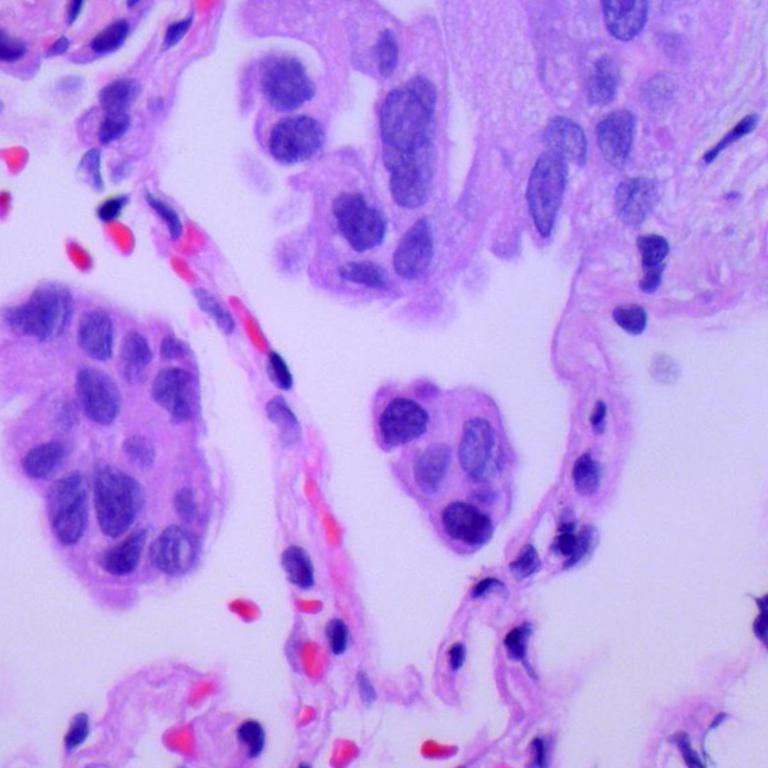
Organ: lung
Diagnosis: adenocarcinomas